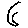
Label: moon